Question: Hi i have this scenario
'''
create table foo(
id int,
num int1,
stage enum('a','b','c'),
unique(id,stage)
);
'''
'''
INSERT INTO 'foo' ('id', 'num', 'stage') VALUES
(1, 1, 'a'),
(1, 2, 'b'),
(1, 3, 'c'),
(2, 1, 'a'),
(2, 2, 'b'),
(2, 3, 'c'),
(3, 1, 'a'),
(3, 2, 'b'),
(4, 1, 'a');
'''
> >
## query this as

> I did this useing distinct with scalar correlated subquery
'''
SELECT DISTINCT
id, IFNULL((
SELECT num
FROM foo f
WHERE f.id = foo.id AND f.stage = 'a'),'') 'a', IFNULL((
SELECT num
FROM foo f
WHERE f.id = foo.id AND f.stage = 'b'),'') 'b', IFNULL((
SELECT num
FROM foo f
WHERE f.id = foo.id AND f.stage = 'c'),'') 'c'
FROM foo
'''
> >
I want a better fasten to do this
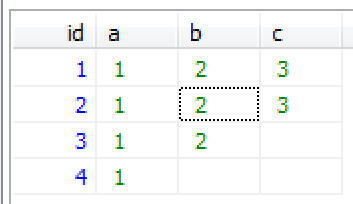
Answer: '''
SELECT id,
MAX(IF(stage = 'a', num, NULL)) AS 'a'
MAX(IF(stage = 'b', num, NULL)) AS 'b'
MAX(IF(stage = 'c', num, NULL)) AS 'c'
FROM foo
GROUP BY id
'''